Question: I cant seem to figure out what I might be doing wrong here.
I have added the procontroll library at the library folder in my processing workspace. And then I am simply trying to run the check devices code to see if it detects the standard input systems and BAM!! there is an error. It doesn't say what is the dependency that might be missing except just it might not work on a windows 64 bit..
Am I doing something wrong or missing something obvious here? Just wanted to make sure before I start hunting for a 32 bit machine
Here is the screen shot of the console

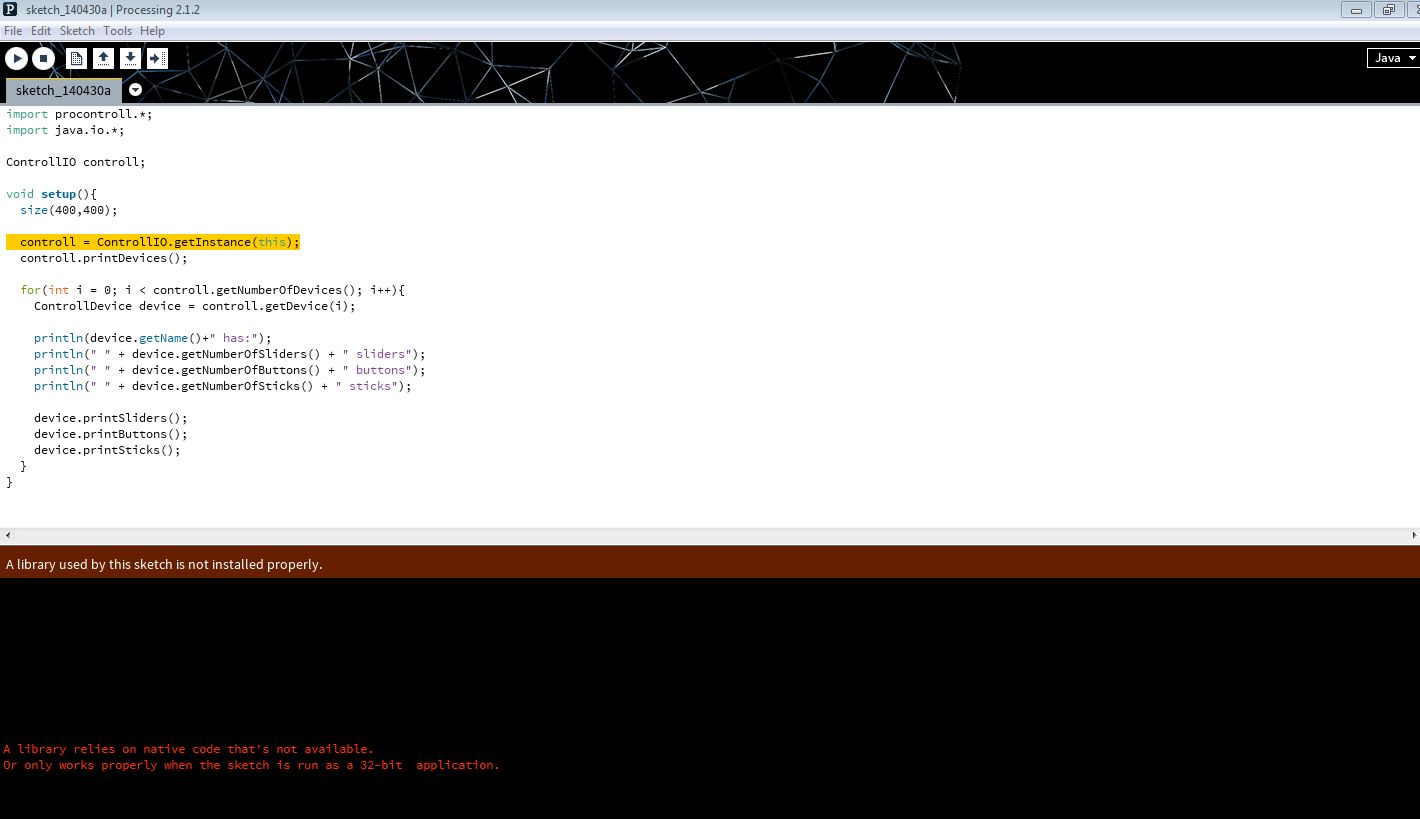
Answer: You might want to take a look at this discussion on the Processing forum: <URL>
Which includes this quote by user quark:
> You can download the native libraries for Windows 64 bit
(jinput-dx8_64.dll) from
<URL>.Put this with the other jinput files and rename it jinput-dx8.dll
(replacing the existing file for 32 bit Windows), I tried this in
Windows 7 (64 bit) with Processing 2.1.1 and it worked for me.